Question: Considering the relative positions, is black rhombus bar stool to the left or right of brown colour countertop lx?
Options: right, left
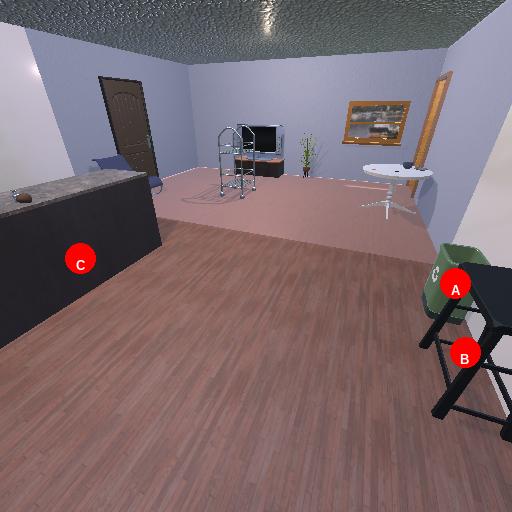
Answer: right